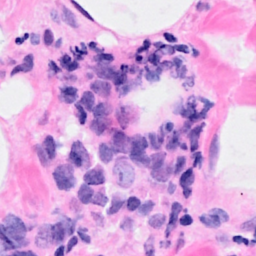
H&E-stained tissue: Breast